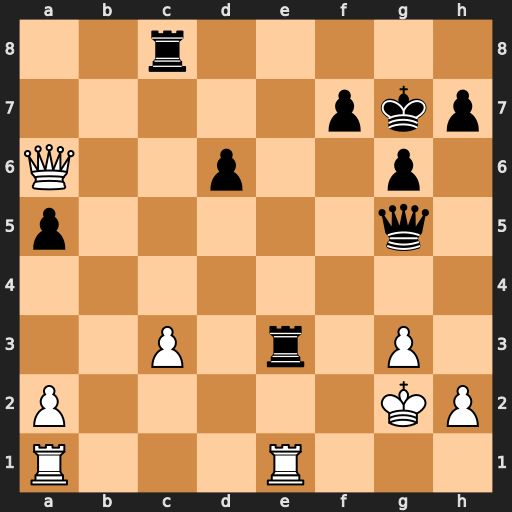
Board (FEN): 2r5/5pkp/Q2p2p1/p5q1/8/2P1r1P1/P5KP/R3R3
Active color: w
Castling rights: -
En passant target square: -
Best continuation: Qxc8 Qd5+ Kg1 Qe4 Rf1 Re2 Rf2 Rxf2 Kxf2